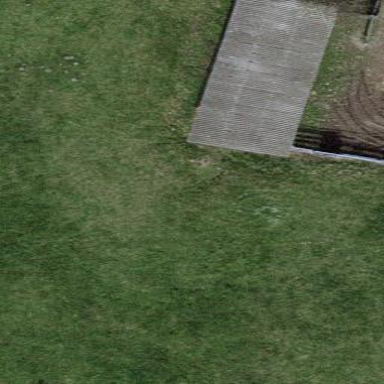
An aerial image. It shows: Shed.